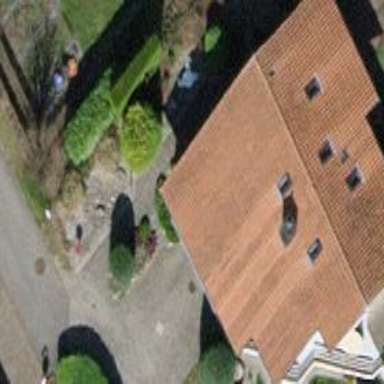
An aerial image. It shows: Building with tile roof.